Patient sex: M
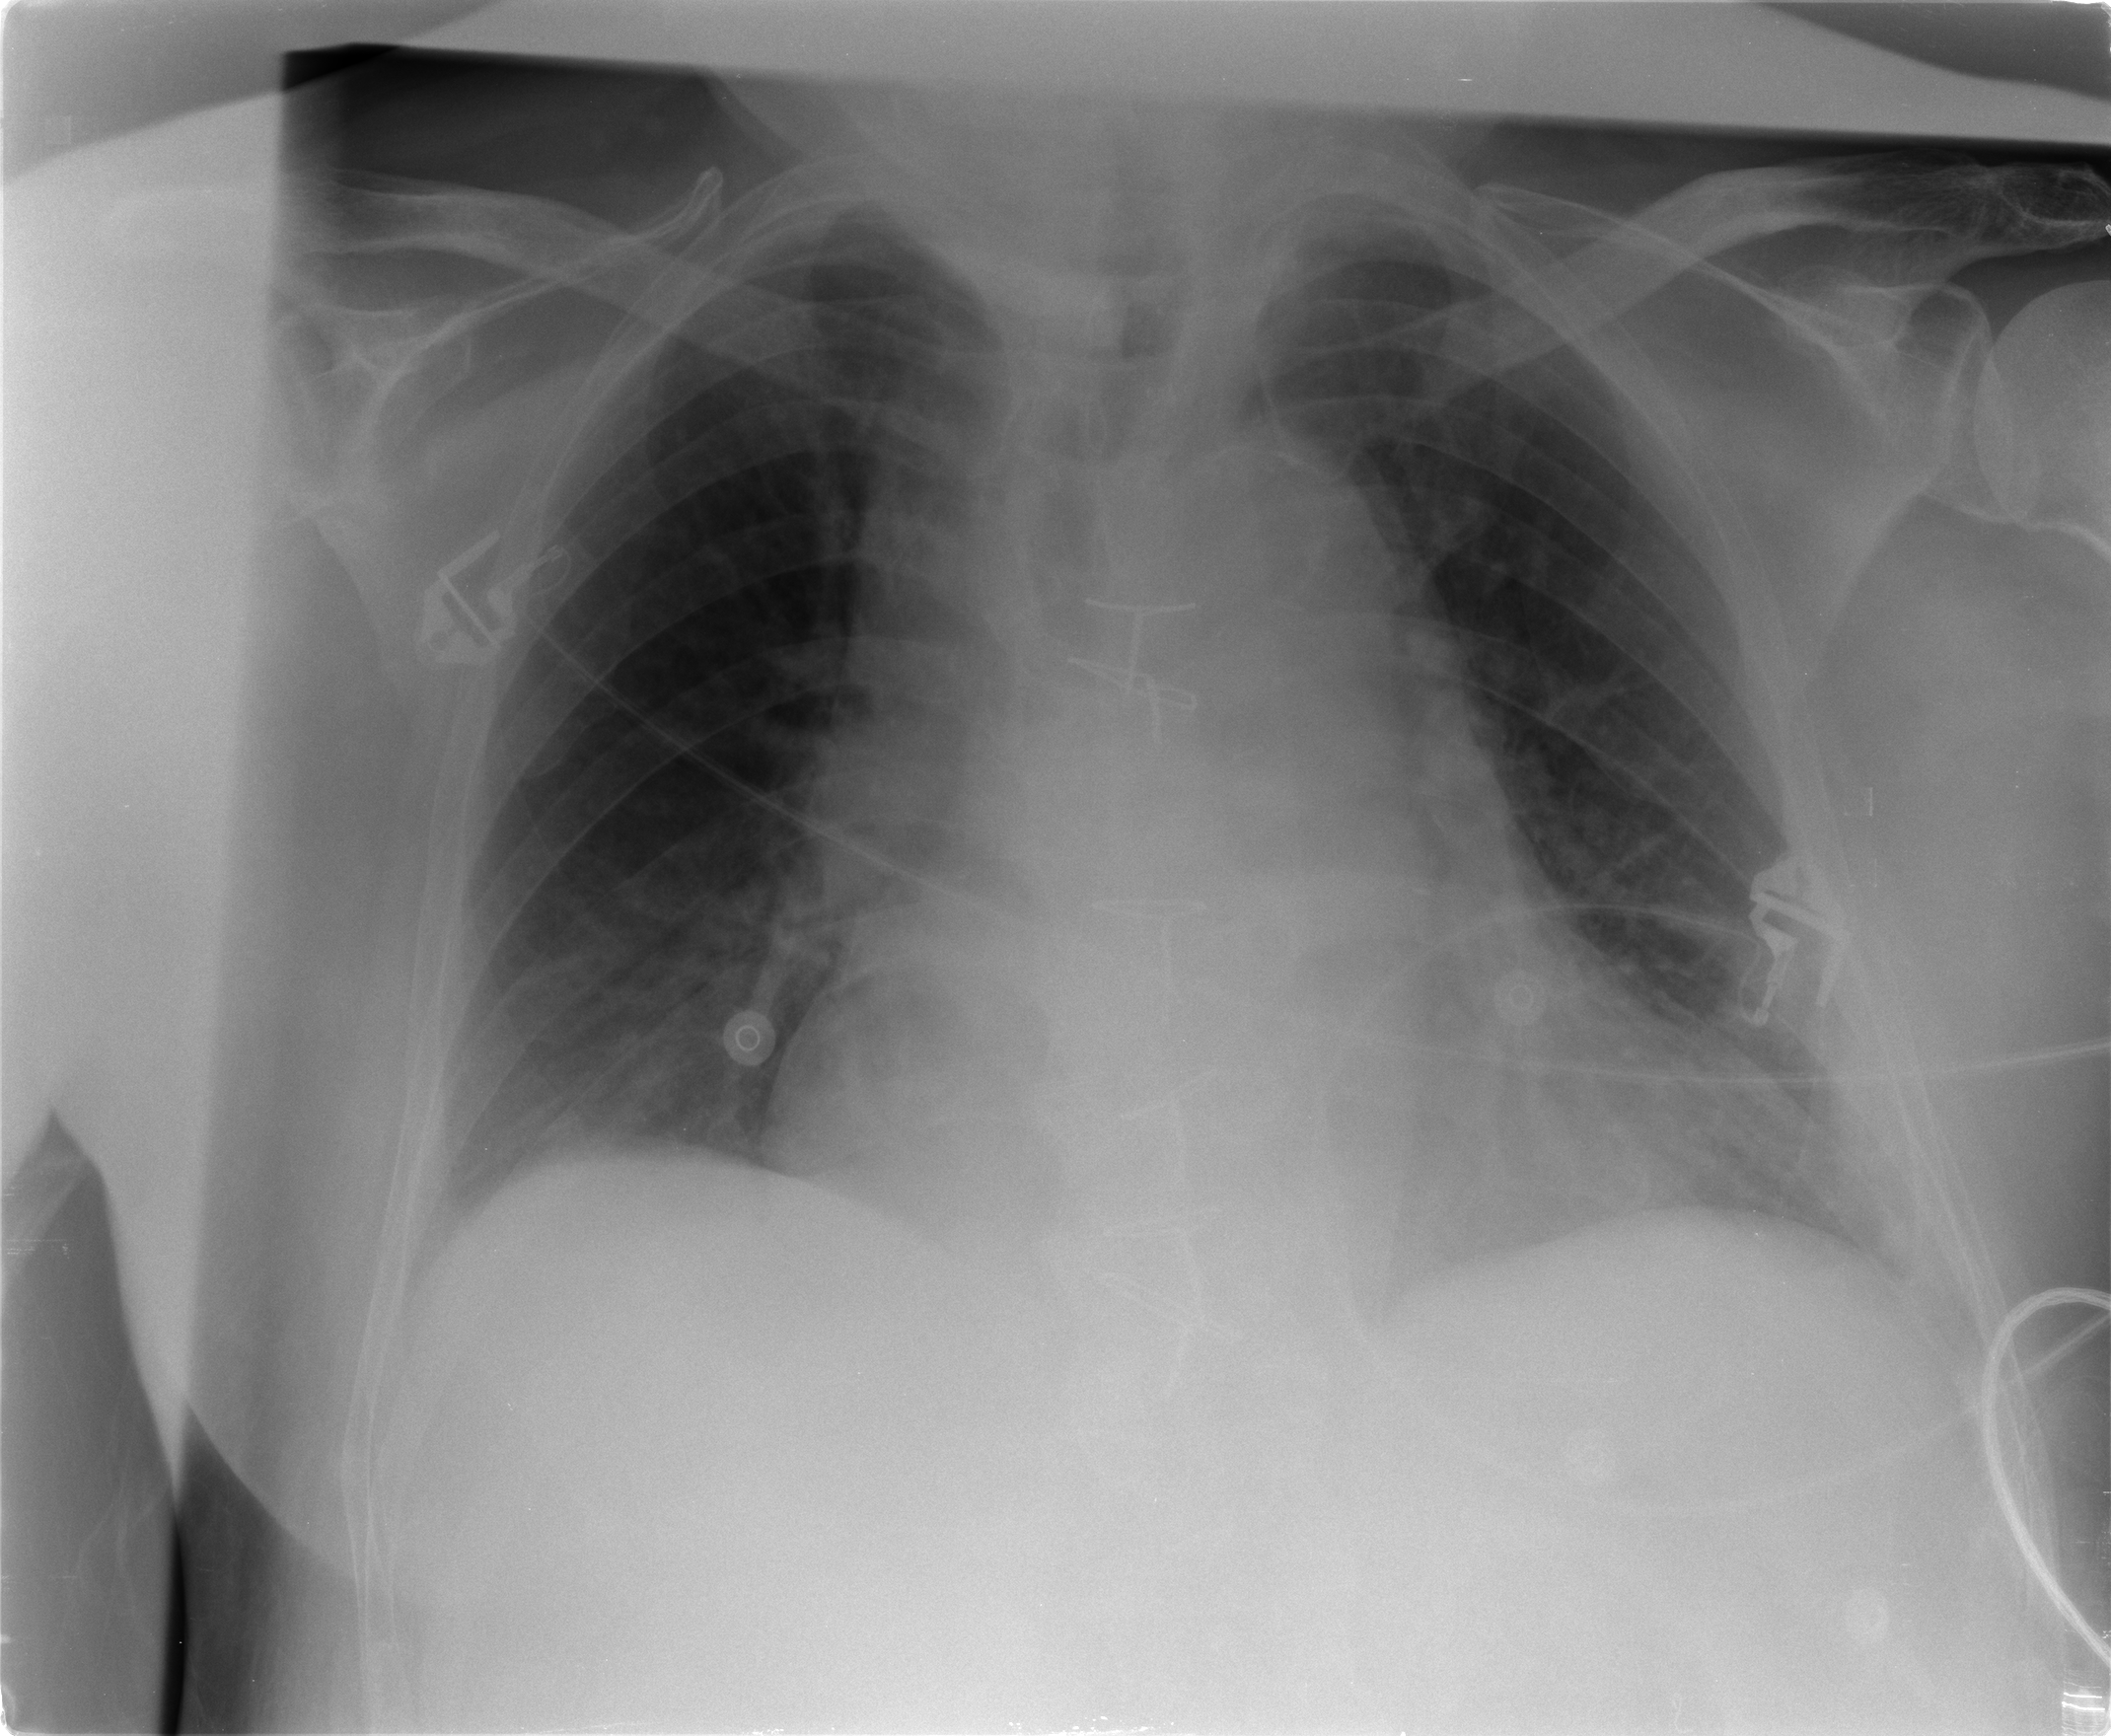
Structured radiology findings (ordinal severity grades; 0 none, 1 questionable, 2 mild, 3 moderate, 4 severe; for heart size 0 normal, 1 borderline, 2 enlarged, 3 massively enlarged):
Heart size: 2
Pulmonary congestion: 2
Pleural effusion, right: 0
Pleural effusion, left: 0
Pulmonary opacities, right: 0
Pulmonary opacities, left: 0
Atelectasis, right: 2
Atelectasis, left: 2